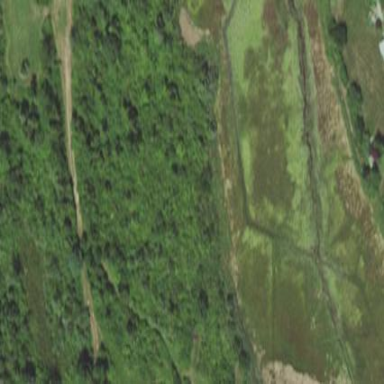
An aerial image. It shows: Marsh wetland.